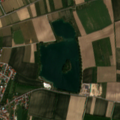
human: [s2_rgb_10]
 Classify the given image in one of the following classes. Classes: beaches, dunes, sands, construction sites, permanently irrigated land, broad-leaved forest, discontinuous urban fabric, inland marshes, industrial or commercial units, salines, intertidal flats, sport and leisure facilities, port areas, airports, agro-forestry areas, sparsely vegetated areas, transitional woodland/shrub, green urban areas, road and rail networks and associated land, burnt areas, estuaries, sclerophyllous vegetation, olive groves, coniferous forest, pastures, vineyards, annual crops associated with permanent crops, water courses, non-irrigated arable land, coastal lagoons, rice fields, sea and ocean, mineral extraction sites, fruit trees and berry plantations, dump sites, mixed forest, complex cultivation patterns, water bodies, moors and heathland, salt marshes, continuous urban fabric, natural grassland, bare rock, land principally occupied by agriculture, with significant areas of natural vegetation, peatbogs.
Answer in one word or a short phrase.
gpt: discontinuous urban fabric, non-irrigated arable land, vineyards, water bodies